Question: I am working on 'QTableview' inside a 'QStandardItemModel'. I am using 'QTextEdit' inside a class derived from 'Qdeligates'. This allows me to insert newline inside tableview.
Most of the things are working fine but now i am facing a challenge that when ever i click a cell to edit 'QTextEdit' is opening on the left corner of the GUI. When I click cell 'row 0, column 3' text edit opens on the left corner.
How can i make my 'QTextEdit' to open near the cell which i am editing '?'
Also what should i put inside this function 'updateEditorGeometry' ?
Here is my initialising code for tableview :--
'''
ui->testCaseTableView->verticalHeader()->resizeSections(QHeaderView::ResizeToContents); //---> original
ui->testCaseTableView->verticalHeader()->setResizeMode(QHeaderView::ResizeToContents);
ui->testCaseTableView->horizontalHeader()->setStretchLastSection(true);
//Set model & deligate
ui->testCaseTableView->setModel(model);
ui->testCaseTableView->setItemDelegate(mydeligate);
'''
Here is my code for the deligate :---
'''
QWidget* textViewDeligate::createEditor(QWidget *parent, const QStyleOptionViewItem &option, const QModelIndex &index) const
{
QTextEdit *tableEdit = new QTextEdit(parent);
return tableEdit;
}
void textViewDeligate::setEditorData ( QWidget * editor, const QModelIndex & index ) const
{
QString value = index.model()->data(index,Qt::EditRole).toString();
QTextEdit *tableEditCopy = static_cast<QTextEdit*>(editor);
tableEditCopy->setPlainText(value);
}
void textViewDeligate::setModelData ( QWidget * editor, QAbstractItemModel * model, const QModelIndex & index ) const
{
QTextEdit *tableEditCopy = static_cast<QTextEdit*>(editor);
QString str = tableEditCopy->toPlainText();
model->setData(index, str, Qt::EditRole);
}
void textViewDeligate::updateEditorGeometry ( QWidget *editor, const QStyleOptionViewItem & option, const QModelIndex & index ) const
{
}
'''

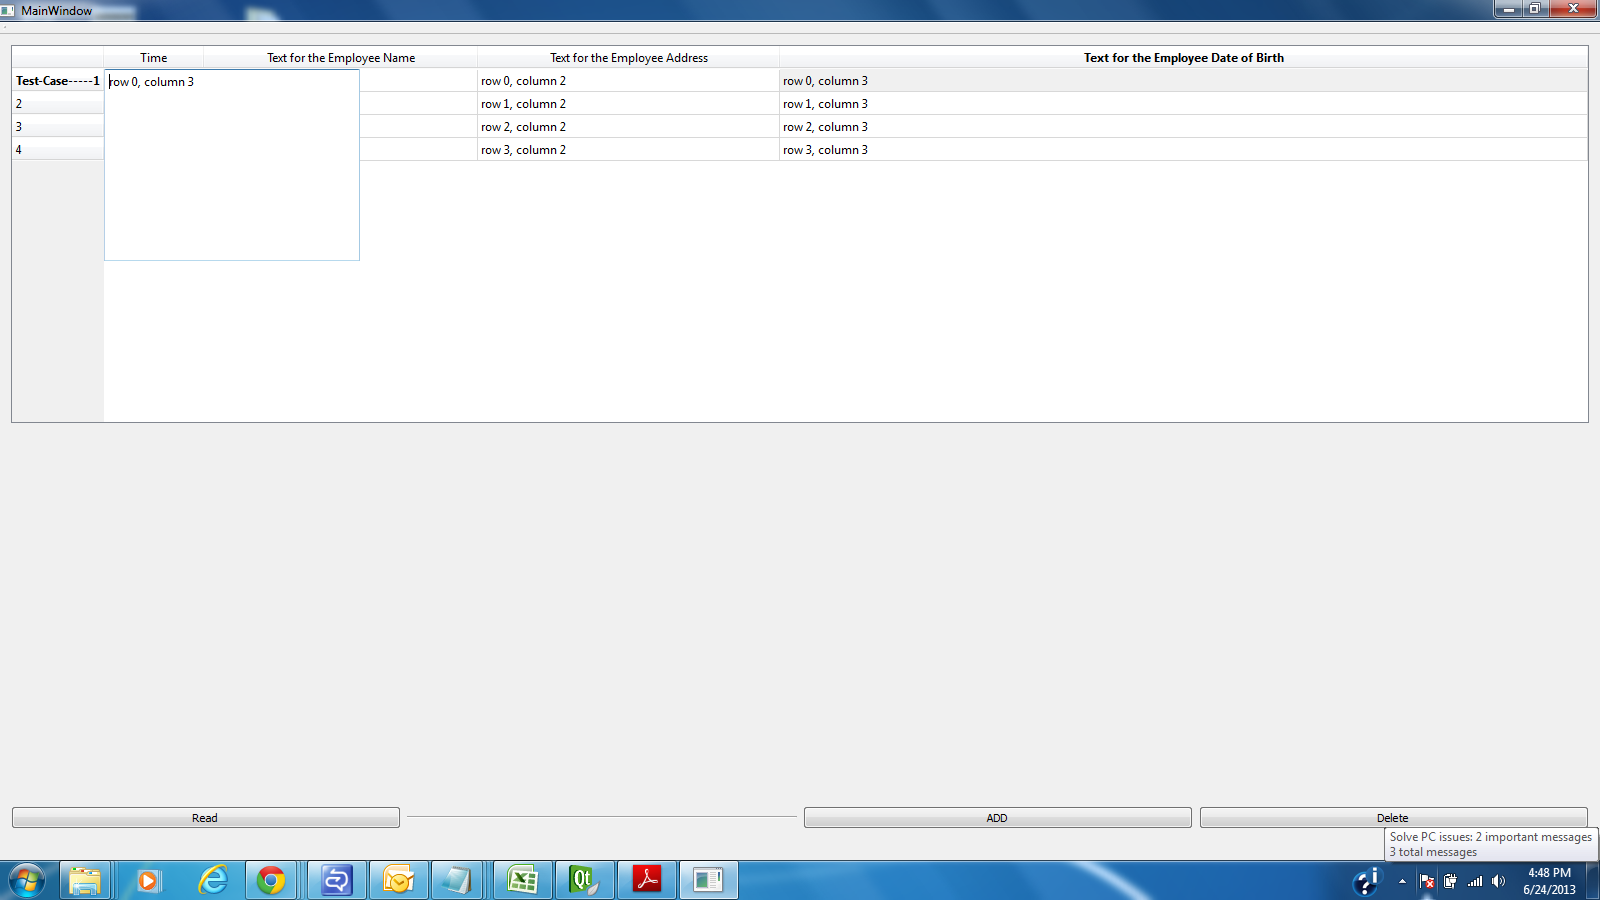
Answer: You need to setup the editor geometry of all widgets you create yourself. This is so that the widgets get given the correct dimensions of the tables' cells.
'''
void textViewDeligate::updateEditorGeometry ( QWidget *editor, const QStyleOptionViewItem & option, const QModelIndex & index ) const
{
editor->setGeometry(option.rect);
}
'''